Question: I have build a C program in Eclipse on Linux(Ubuntu MATE).
'''
#include <stdio.h>
#include <stdlib.h>
int main()
{
int num = 100,d1,d2,d3;
system("clear");
while(num <= 500)
{
d1 = num % 10;
d2 = (num % 100) / 10;
d3 = num /100;
if(num == (d3*d3*d3) + (d1*d1*d1) + (d2*d2*d2))
printf("%d
", num);
num = num + 1;
}
return 0;
}
'''
I don't get any error when I build it, but when I execute it by pressing the run button, it says
> "Error exist in required project.Continue launch?"
Then I press the yes button and it gives following output in the Eclipse console:
'''
153
370
371
407
TERM environment variable not set.
'''
But when I execute this program in a real terminal then it runs fine and gives following:

here is output in text :-
'''
153
370
371
407
'''
But here the line "TERM environment variable not set." is not shown. It only occurs in eclipse terminal. Why is this happening?
Also can i use real mate terminal instead of eclipse console?
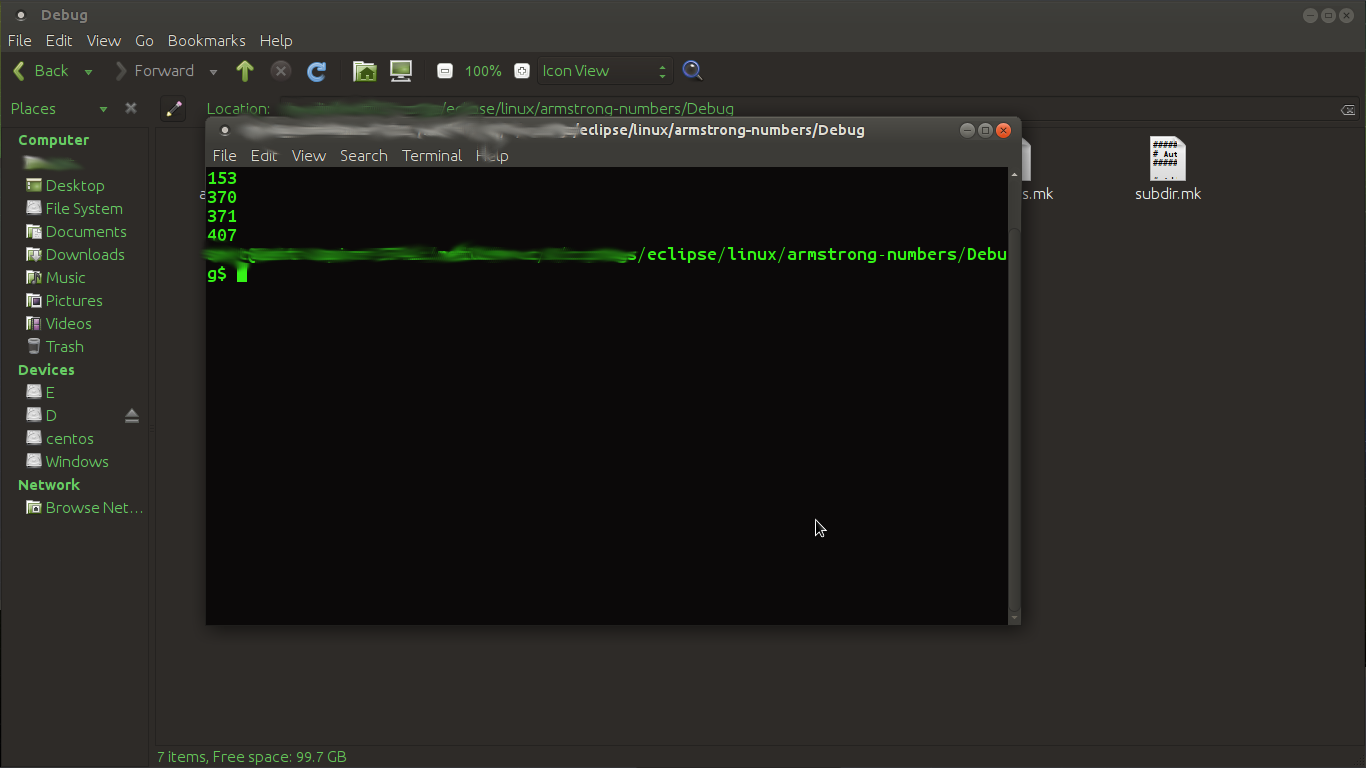
Answer: The output is probably from 'clear'. In order to send the correct sequence to the terminal for clearing the screen, it needs to know the terminal type and uses the 'TERM' environment variable for it. In eclipse, you don't have a real terminal and no 'TERM' variable is set.
That being said, don't execute 'clear' from your own program. It forks a process for no gain, is not portable to non-*nix platforms, breaks the assumption that a normal tool will just write output and not delete anything, and, as you see, depends on the environment.
If you really need control over the terminal as a screen, have a look at the <URL>.